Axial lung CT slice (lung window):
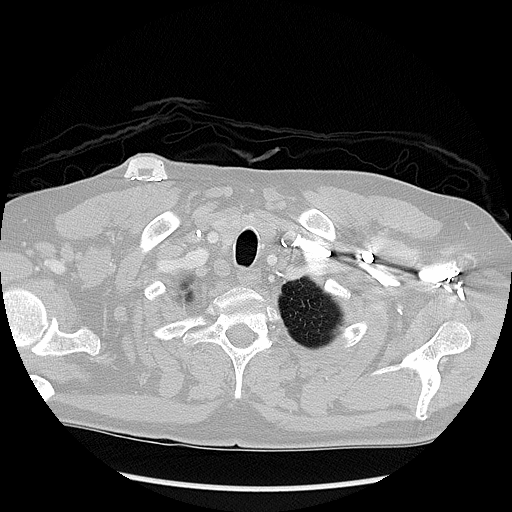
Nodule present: no